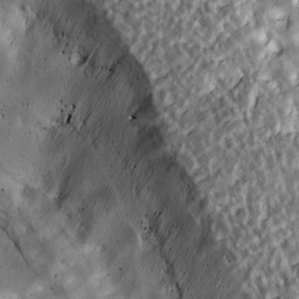
Label: non_frost